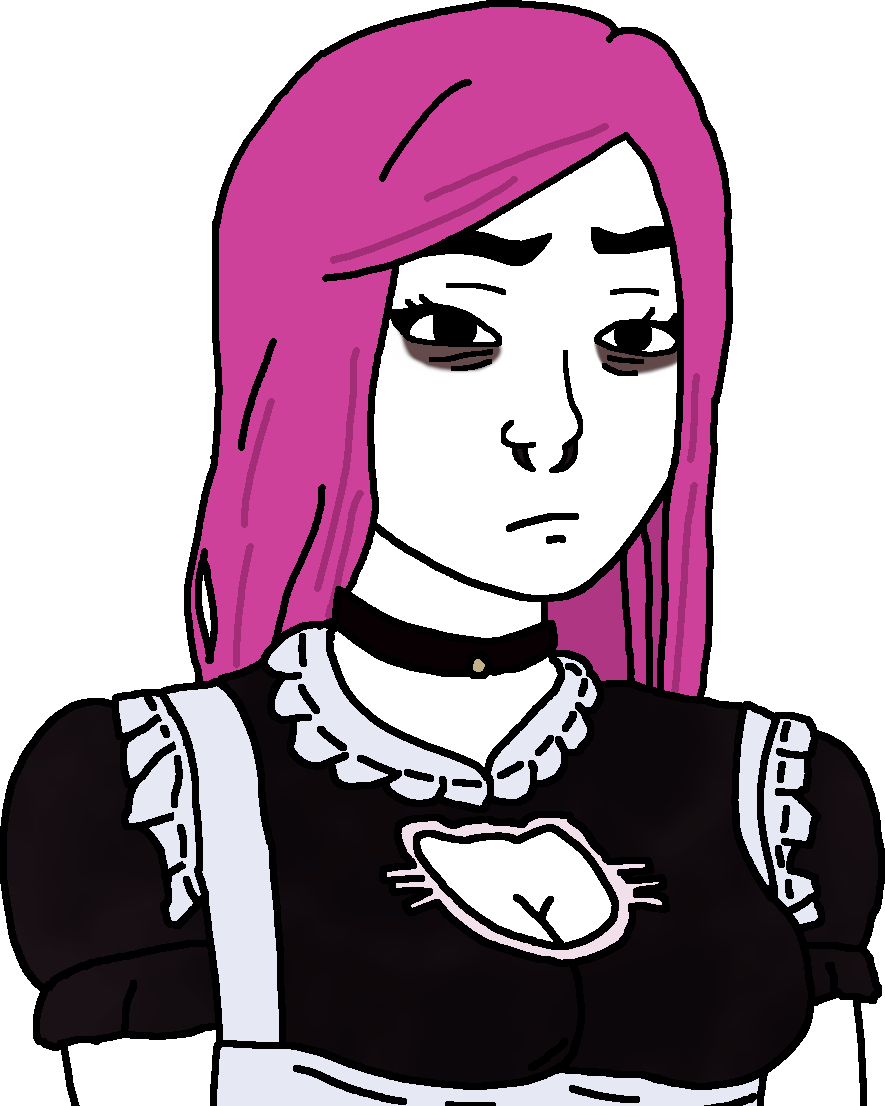
Label: 5_Doomer_Girl